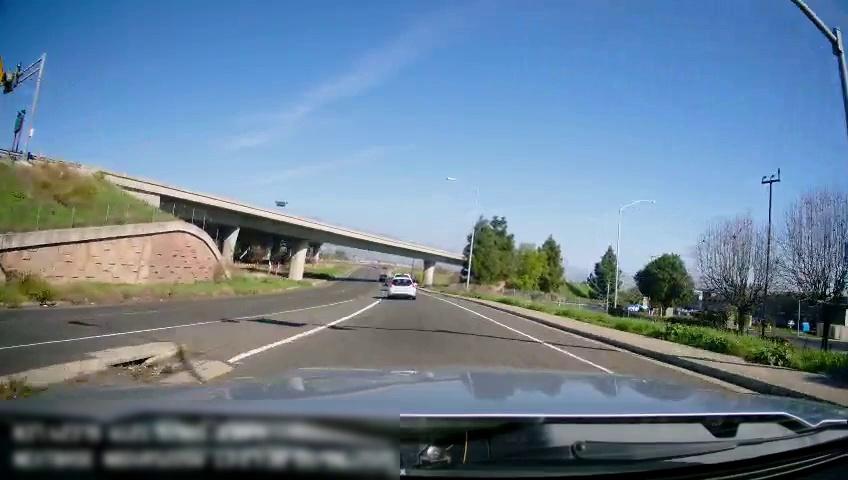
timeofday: Day
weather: Sunny
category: Drivable Space
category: Vehicles | SUV
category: Vehicles | Truck
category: Lanes | Current Lane
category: Lanes | Current Lane
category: Lanes | Opposite Lane
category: Lanes | Opposite Lane